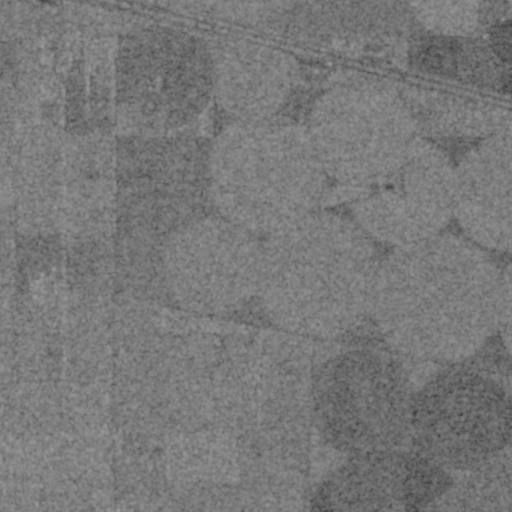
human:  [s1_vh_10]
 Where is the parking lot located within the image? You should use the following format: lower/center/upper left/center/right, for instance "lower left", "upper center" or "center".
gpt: The parking lot is located in the upper right of the image.
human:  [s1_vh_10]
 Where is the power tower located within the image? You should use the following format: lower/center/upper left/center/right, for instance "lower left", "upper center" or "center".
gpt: The power tower is located in the lower right of the image.
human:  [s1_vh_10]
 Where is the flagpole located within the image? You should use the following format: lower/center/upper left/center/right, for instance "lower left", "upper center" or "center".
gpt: The flagpole is located in the upper right of the image.
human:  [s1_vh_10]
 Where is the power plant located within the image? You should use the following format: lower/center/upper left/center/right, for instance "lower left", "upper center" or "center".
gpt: There is no power plant in the image.

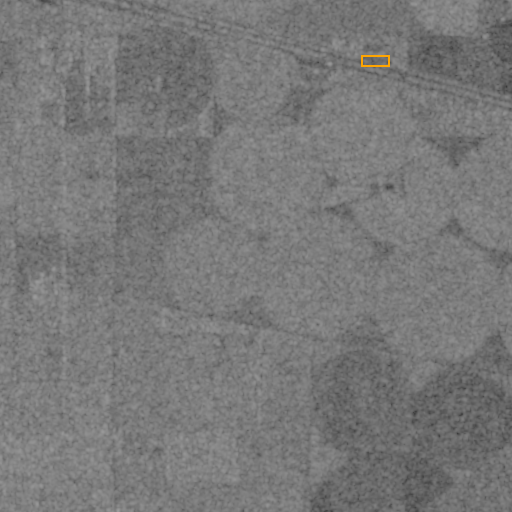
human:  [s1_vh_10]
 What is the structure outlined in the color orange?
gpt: The structure outlined in orange is a parking lot.
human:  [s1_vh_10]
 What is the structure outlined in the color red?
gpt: There is no red outline.